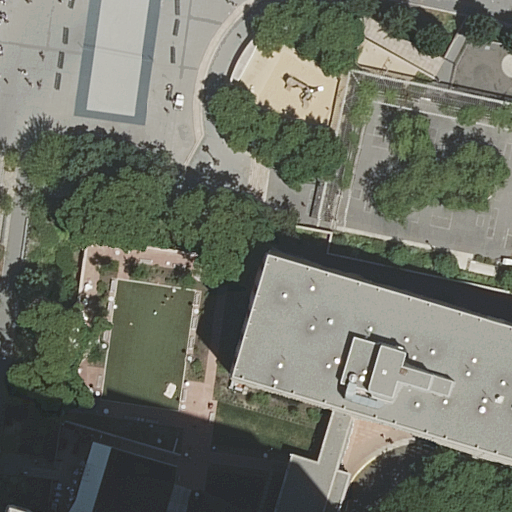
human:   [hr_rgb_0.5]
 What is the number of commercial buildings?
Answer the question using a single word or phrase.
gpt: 0

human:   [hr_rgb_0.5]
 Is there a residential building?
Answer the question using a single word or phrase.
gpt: yes

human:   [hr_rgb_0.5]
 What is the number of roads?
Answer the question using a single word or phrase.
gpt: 2

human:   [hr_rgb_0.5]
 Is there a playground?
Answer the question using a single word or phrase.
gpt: yes

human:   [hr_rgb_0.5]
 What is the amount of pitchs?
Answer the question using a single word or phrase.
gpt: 1

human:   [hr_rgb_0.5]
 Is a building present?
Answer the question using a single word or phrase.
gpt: yes

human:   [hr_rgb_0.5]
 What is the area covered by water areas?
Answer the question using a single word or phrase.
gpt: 0m2

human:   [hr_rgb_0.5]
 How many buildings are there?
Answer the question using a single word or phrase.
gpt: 2

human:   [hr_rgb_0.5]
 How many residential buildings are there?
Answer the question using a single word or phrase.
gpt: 2

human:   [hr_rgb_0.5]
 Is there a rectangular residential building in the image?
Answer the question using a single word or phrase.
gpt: yes

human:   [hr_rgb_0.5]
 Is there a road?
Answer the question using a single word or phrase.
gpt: yes

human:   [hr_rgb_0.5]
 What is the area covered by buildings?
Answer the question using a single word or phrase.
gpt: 4034m2

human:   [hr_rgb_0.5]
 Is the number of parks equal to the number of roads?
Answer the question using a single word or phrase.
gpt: no

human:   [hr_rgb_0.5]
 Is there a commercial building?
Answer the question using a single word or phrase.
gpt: no

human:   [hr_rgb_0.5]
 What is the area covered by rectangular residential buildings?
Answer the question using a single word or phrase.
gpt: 1419m2

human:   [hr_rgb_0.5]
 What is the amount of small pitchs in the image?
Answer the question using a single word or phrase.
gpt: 1

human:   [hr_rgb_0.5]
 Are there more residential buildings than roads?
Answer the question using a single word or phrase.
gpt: no

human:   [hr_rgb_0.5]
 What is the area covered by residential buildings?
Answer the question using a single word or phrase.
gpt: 4034m2

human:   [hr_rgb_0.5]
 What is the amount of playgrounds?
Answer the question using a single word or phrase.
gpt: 1

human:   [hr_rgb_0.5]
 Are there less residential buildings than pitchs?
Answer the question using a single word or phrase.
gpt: no

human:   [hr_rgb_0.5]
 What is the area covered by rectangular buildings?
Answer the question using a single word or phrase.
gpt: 1419m2

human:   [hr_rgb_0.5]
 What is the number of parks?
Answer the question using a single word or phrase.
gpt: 1

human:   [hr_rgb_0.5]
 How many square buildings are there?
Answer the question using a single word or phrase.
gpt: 0

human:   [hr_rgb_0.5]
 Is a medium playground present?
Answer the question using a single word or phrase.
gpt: yes

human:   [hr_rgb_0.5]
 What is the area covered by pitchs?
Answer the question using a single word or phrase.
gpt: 38m2

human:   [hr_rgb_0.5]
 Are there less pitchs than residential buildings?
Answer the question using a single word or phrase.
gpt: yes

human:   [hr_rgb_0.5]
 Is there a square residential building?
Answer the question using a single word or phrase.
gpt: no

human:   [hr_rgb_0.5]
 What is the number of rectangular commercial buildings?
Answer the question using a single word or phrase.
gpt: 0

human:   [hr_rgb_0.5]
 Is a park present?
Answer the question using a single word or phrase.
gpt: yes

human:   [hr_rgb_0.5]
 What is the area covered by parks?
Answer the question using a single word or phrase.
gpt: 6194m2

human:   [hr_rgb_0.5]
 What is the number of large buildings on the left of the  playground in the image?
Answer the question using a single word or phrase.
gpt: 0

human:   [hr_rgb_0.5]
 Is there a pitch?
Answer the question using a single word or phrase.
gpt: yes

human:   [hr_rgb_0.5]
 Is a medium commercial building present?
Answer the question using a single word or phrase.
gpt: no

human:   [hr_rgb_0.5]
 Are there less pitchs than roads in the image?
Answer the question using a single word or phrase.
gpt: yes

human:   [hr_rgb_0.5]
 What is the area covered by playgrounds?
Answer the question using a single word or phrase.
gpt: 357m2

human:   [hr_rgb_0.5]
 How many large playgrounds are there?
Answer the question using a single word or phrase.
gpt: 0

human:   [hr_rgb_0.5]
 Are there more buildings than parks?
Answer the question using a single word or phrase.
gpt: yes

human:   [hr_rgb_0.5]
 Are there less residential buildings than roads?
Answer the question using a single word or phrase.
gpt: no

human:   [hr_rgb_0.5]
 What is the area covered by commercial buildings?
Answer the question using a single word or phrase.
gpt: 0m2

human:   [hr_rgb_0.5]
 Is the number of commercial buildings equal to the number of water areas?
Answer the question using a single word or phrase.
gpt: yes

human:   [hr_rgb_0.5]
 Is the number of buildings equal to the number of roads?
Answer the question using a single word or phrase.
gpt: yes

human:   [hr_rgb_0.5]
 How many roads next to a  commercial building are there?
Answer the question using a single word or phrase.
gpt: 0

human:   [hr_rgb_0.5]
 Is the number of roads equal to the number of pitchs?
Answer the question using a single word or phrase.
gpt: no

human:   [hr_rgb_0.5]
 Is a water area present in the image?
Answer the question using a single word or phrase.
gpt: no

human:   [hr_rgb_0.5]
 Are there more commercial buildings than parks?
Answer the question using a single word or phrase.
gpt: no

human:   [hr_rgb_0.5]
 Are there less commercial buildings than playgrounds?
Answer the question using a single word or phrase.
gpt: yes

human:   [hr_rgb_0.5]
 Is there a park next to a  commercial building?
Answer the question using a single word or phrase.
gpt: no

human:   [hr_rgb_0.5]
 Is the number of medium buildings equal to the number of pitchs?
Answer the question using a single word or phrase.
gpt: no

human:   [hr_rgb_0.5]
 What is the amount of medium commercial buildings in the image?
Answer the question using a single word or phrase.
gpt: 0

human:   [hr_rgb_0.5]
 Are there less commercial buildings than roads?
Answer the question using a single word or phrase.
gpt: yes

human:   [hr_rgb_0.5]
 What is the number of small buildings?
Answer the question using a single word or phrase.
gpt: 0

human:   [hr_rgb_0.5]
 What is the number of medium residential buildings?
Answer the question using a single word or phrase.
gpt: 0

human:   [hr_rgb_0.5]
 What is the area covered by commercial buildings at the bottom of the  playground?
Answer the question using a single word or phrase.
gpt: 0m2

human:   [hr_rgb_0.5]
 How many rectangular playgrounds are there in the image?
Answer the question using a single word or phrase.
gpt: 1

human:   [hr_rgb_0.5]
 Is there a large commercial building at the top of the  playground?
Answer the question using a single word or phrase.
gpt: no

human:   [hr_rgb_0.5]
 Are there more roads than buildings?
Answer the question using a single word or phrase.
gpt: no

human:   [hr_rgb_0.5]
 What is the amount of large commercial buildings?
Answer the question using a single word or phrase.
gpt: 0

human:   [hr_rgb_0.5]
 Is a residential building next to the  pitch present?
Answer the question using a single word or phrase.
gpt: yes

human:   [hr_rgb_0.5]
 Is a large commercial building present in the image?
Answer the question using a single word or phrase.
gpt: no

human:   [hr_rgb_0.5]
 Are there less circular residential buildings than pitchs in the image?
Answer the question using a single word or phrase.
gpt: yes

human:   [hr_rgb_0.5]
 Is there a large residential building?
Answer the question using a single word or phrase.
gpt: yes

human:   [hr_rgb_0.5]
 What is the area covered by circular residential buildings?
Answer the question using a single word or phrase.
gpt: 0m2

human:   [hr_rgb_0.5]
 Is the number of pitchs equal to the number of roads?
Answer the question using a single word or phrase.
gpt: no

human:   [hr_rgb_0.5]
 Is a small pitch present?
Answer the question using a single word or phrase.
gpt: yes